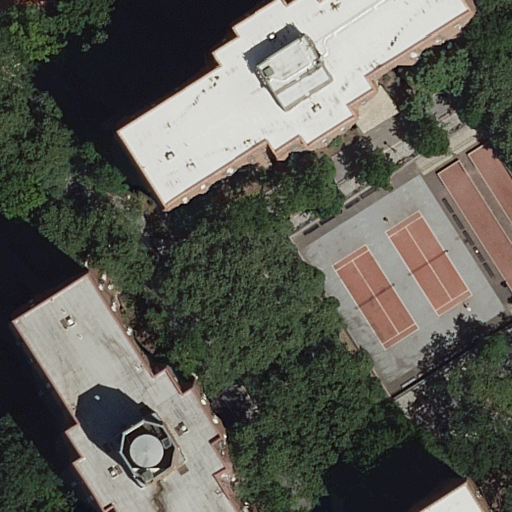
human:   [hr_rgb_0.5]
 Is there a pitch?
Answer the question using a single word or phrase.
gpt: yes

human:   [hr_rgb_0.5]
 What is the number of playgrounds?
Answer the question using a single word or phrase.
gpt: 1

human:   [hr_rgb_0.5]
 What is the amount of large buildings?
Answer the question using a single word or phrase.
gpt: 2

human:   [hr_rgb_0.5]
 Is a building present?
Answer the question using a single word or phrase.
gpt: yes

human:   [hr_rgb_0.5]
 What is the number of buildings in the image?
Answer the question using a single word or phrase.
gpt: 3

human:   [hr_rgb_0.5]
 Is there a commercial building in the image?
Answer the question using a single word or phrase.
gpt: no

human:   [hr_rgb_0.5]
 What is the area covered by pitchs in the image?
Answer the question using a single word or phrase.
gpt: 707m2

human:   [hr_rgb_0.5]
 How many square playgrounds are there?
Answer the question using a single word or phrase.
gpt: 0

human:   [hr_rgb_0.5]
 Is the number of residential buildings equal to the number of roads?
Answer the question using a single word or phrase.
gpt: no

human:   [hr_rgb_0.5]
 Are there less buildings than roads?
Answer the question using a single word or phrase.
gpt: yes

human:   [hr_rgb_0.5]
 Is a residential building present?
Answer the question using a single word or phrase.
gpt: yes

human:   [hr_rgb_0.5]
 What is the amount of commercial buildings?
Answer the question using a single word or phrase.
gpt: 0

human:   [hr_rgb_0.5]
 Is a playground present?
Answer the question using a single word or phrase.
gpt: yes

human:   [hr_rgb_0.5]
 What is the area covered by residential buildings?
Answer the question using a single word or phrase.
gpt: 2702m2

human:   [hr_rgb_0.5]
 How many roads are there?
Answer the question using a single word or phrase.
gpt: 5

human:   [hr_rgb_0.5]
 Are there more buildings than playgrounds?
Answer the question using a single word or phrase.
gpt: yes

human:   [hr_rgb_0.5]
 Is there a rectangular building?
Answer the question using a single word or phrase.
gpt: no

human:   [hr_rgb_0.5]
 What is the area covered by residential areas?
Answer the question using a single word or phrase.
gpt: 9624m2

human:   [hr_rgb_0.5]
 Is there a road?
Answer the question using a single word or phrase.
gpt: yes

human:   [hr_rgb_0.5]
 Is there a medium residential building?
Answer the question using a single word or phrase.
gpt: yes

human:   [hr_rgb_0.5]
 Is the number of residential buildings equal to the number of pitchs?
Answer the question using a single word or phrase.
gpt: no

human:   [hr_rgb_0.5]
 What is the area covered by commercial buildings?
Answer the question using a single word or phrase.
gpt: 0m2

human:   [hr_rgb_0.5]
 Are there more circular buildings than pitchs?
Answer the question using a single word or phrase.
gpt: no

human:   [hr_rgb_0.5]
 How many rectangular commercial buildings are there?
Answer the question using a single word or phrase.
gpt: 0

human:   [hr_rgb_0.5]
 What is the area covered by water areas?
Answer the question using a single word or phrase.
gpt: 0m2

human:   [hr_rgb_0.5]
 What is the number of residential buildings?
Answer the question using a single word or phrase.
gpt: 3

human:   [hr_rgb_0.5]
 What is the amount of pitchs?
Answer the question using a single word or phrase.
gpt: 2

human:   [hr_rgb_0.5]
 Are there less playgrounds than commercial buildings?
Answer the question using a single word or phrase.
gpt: no

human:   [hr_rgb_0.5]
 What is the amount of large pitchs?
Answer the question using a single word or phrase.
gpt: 0

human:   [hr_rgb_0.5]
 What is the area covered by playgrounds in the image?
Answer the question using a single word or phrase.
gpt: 119m2

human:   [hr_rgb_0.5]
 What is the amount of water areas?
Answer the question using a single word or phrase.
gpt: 0

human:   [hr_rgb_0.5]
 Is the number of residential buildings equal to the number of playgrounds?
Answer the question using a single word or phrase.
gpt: no

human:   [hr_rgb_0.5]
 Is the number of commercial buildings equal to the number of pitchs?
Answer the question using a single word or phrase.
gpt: no

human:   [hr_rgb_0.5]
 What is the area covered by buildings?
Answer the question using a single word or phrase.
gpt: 2702m2

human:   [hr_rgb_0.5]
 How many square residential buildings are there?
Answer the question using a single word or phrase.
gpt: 0

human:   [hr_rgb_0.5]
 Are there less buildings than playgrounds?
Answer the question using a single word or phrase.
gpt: no

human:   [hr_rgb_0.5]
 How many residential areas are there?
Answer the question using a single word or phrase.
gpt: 1

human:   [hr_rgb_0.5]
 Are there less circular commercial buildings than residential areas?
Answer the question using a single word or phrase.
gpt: yes

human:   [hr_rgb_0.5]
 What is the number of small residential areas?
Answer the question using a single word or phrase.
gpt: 0

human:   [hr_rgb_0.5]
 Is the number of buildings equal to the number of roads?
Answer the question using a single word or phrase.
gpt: no

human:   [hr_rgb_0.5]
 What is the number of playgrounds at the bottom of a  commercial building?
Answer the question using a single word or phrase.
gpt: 0

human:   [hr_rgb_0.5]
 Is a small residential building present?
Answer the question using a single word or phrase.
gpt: no

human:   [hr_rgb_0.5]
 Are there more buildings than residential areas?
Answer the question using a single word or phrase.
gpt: yes

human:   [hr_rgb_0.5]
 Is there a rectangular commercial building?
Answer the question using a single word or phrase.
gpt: no

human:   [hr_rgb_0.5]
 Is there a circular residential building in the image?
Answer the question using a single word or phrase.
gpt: no

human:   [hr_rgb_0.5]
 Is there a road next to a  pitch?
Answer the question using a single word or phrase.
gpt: yes

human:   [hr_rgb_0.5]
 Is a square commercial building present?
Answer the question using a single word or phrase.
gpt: no

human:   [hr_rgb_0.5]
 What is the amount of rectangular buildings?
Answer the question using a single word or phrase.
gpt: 0

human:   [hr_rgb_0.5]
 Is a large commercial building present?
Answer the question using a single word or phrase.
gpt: no

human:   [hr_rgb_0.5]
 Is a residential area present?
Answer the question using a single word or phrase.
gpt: yes

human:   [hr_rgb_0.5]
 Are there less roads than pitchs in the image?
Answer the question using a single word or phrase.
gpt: no

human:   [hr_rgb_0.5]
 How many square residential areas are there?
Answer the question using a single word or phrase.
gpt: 0

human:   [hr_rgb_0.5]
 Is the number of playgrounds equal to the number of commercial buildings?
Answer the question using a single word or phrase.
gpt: no

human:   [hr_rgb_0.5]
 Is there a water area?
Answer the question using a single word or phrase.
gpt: no

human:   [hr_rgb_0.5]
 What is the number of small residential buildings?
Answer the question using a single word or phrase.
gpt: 0

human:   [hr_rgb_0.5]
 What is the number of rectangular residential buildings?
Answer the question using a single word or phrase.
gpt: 0

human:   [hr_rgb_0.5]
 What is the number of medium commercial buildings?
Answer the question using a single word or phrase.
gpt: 0

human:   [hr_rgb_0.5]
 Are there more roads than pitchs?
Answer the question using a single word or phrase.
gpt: yes

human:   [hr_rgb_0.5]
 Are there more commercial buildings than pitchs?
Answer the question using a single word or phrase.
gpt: no

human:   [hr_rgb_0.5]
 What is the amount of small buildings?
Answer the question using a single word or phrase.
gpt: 0

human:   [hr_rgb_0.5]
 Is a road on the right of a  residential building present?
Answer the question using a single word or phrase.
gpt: yes

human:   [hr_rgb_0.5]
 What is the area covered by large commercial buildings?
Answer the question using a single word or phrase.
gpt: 0m2

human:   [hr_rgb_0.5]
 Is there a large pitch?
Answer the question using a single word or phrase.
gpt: no

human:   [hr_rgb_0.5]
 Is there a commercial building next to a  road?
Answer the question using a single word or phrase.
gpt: no